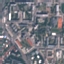
Land use / land cover class: Residential